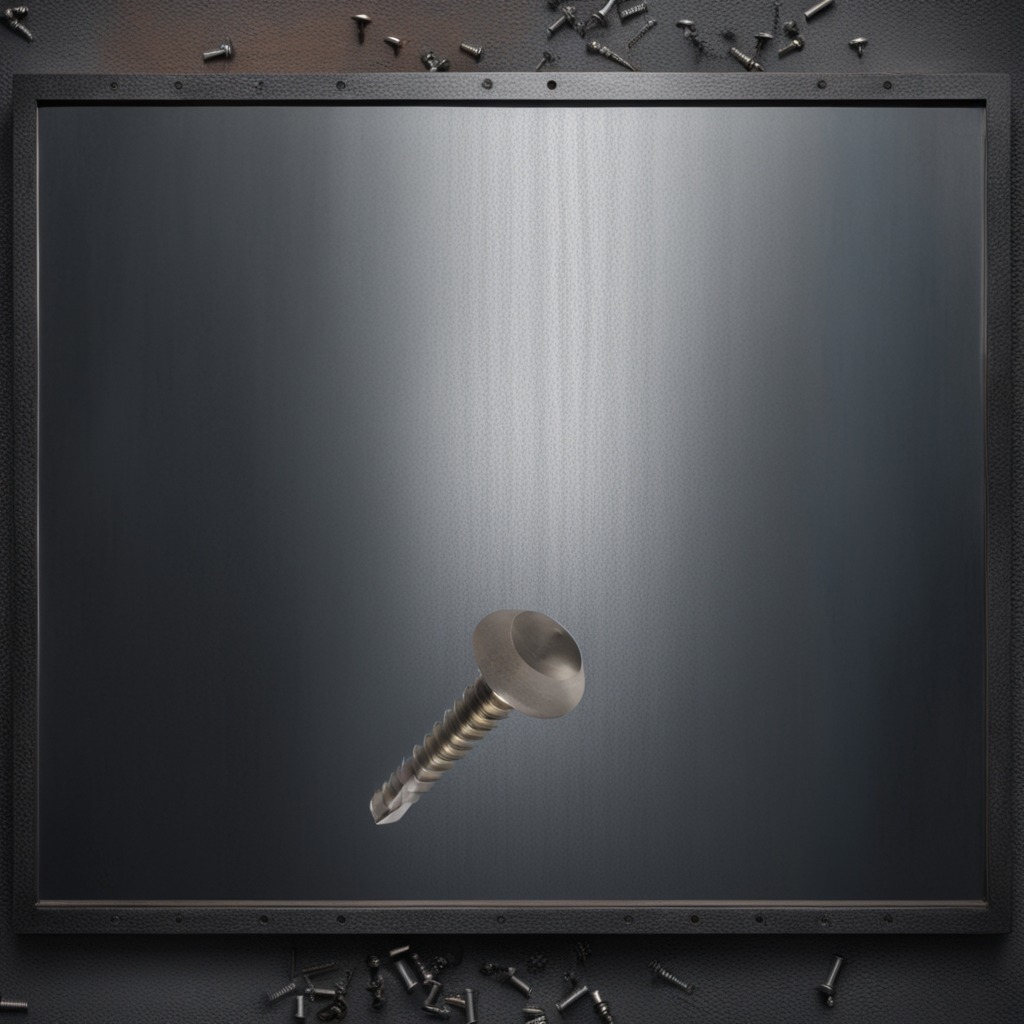
A metal screw is lying on the cold steel table in a mining workshop gritty textures.